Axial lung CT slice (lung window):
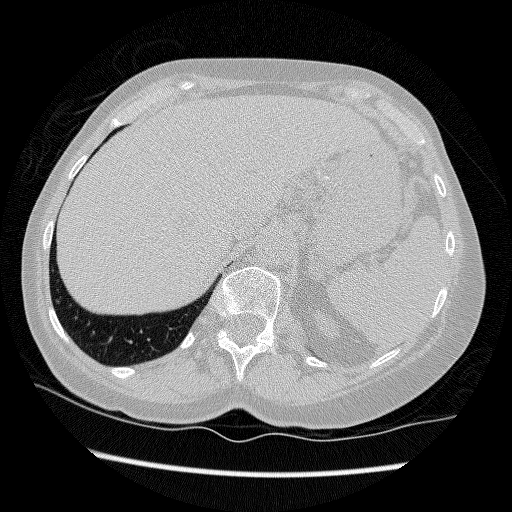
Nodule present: no